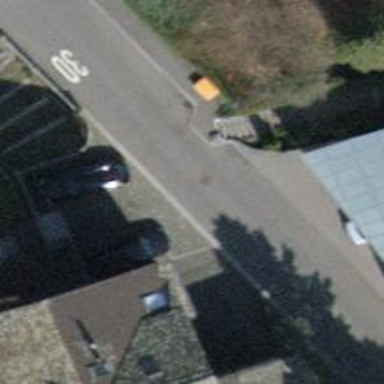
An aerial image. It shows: Asphalt steps along the road.